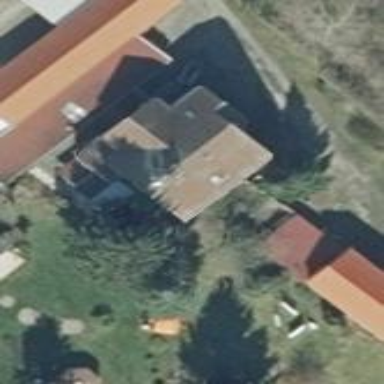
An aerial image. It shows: Simple and straightforward house.